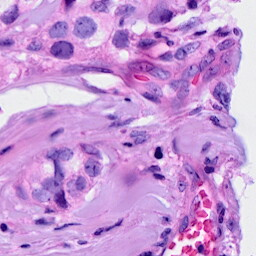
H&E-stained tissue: Ovarian